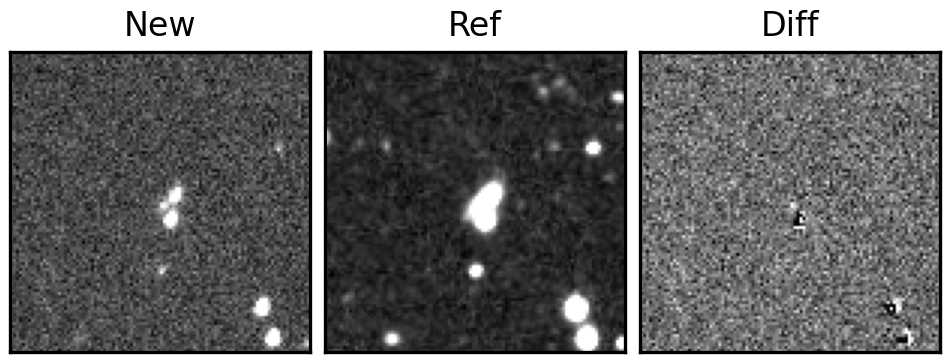
Label: real